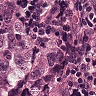
Metastatic tissue present: yes